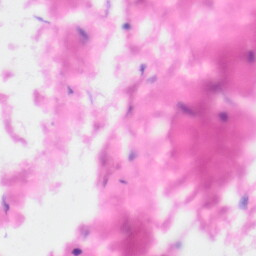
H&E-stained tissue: Kidney